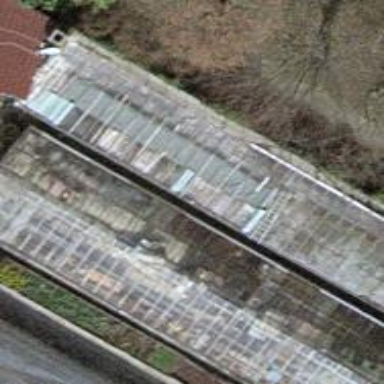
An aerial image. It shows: Greenhouse.